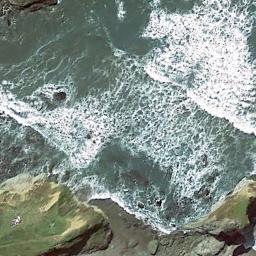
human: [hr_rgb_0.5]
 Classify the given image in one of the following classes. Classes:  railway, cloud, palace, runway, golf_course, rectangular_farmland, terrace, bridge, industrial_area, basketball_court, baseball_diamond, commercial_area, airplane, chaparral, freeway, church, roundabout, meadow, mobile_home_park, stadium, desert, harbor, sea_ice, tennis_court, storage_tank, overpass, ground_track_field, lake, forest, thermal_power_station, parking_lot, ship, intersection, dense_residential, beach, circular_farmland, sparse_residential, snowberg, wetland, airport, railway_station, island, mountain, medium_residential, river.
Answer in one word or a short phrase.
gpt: beach